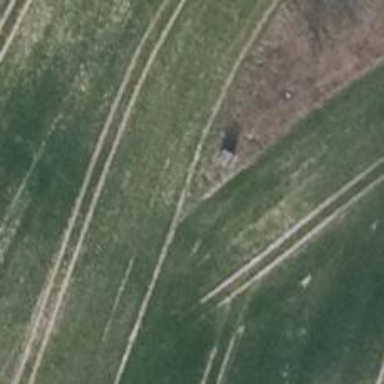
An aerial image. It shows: Shelter that serves as hunting stand.